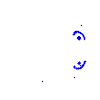
Particle: kaon